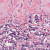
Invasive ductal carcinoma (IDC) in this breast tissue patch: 1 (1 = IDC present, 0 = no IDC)